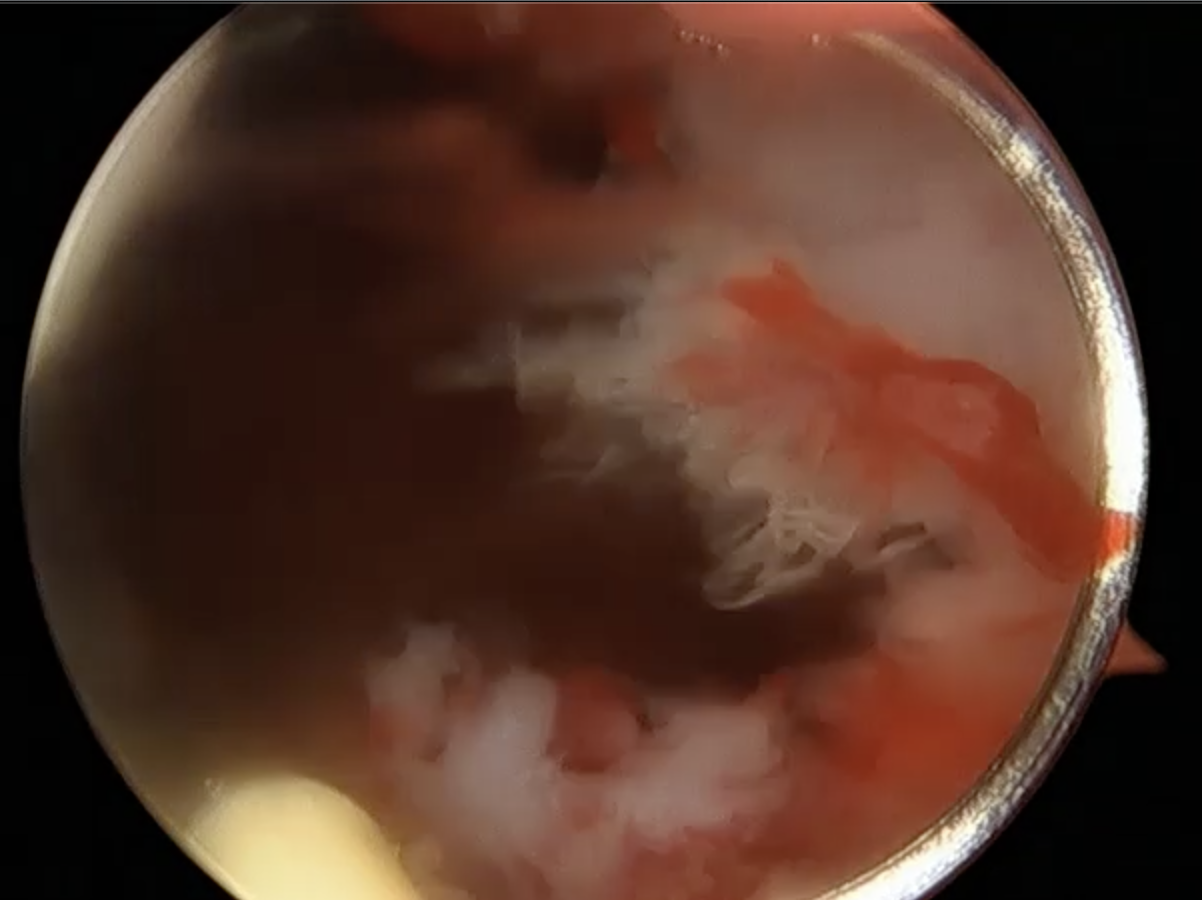
Modality: WLC
Class: Malignant
Subclass: HighGradePapillary
Lesion: L1
Stage: T2
Morphology: Papillary
Bladder cancer association: Yes